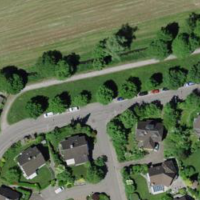
EUNIS habitat code: 55
Species observed at this site:
Ficedula hypoleuca